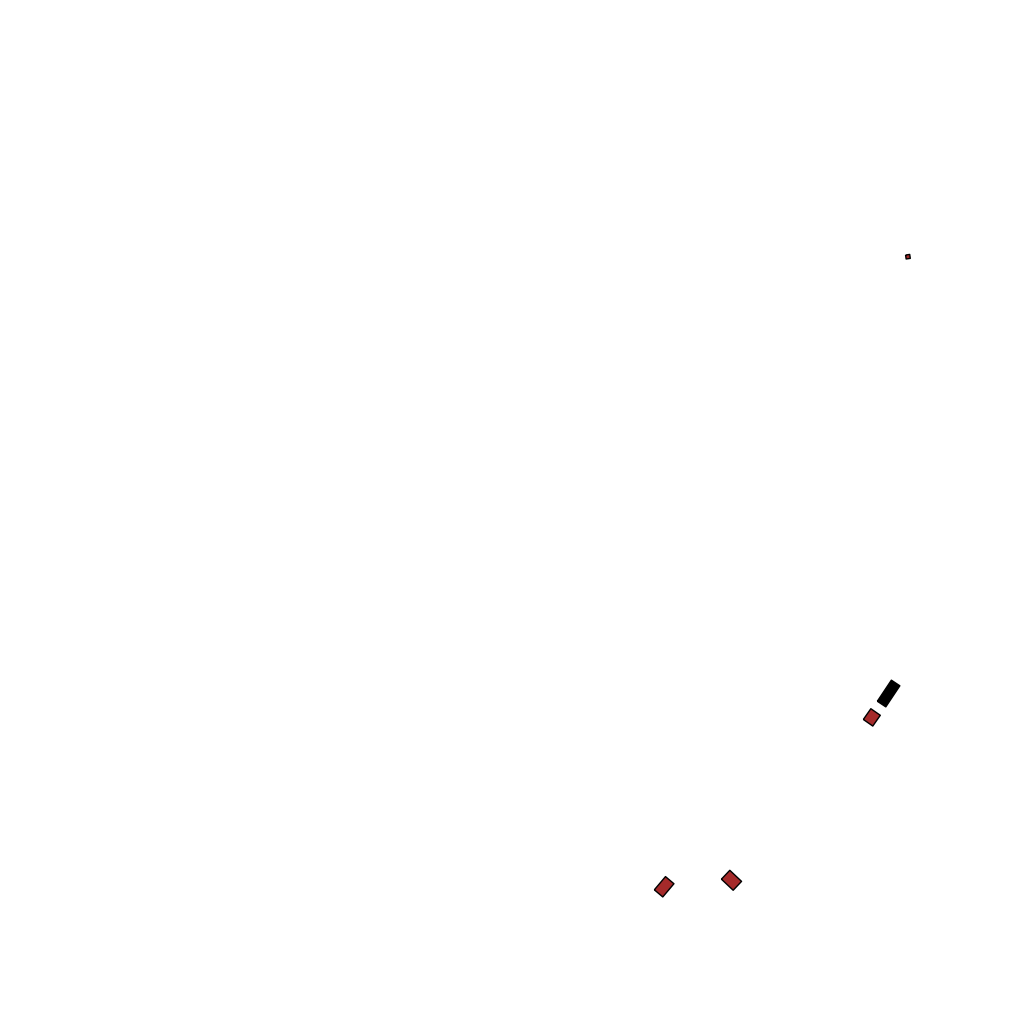
Tags: overhead vector_map, agriculture, industrial, recreation, residential, individual_rise, density_1, Building, Facility, 1.0 km²